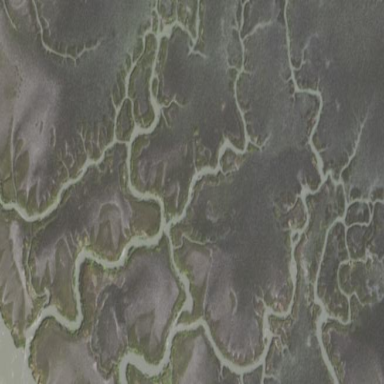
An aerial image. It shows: Saltmarsh wetland with tidal influence.